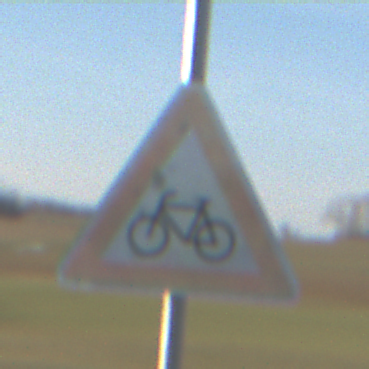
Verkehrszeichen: RadverkehrRechts
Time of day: MorningAfternoon
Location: Outdoor (Nature)
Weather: Clear
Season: Winter
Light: Natural